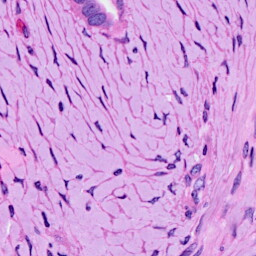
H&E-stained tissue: Ovarian